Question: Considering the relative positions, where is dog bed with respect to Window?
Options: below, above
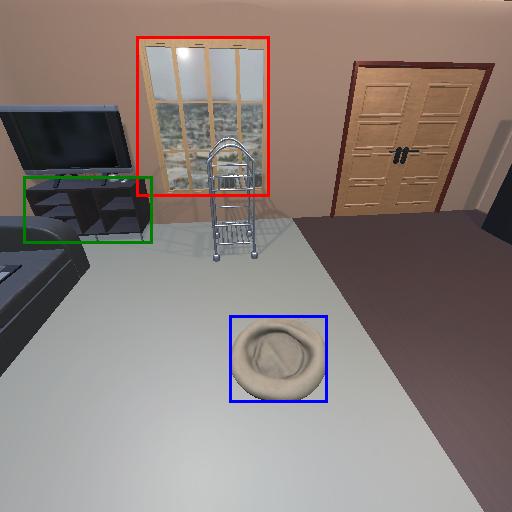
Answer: below